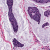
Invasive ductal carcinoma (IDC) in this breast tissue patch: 1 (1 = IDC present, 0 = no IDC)